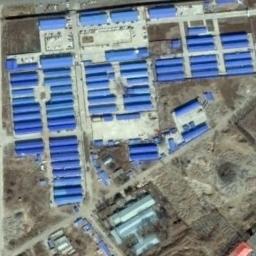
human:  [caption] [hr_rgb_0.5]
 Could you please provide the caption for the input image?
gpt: There are factories and roads in an industrial area, And there are large vacant lots .

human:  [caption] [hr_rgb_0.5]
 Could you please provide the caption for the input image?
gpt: Many houses of different shapes and sizes are in the industrial area .

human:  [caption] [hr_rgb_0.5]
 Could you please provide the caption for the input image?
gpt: There is a road next to the industrial area .

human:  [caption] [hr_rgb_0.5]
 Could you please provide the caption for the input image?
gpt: The industrial area has some neatly arranged blue workshops and wasteland .

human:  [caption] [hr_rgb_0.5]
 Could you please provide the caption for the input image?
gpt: There are many blue buildings and some empty land on the industrial area .